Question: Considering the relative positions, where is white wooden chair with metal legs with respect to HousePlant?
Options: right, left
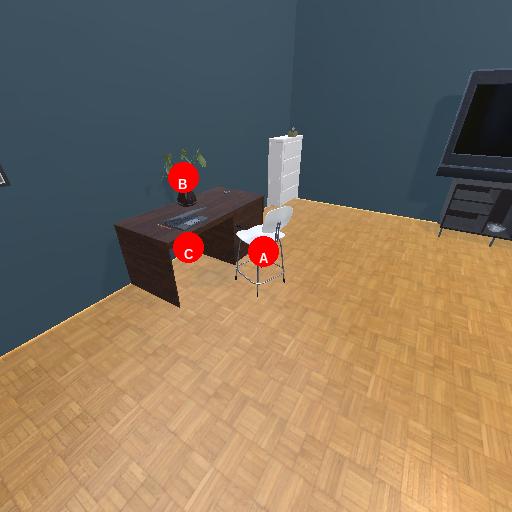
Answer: right